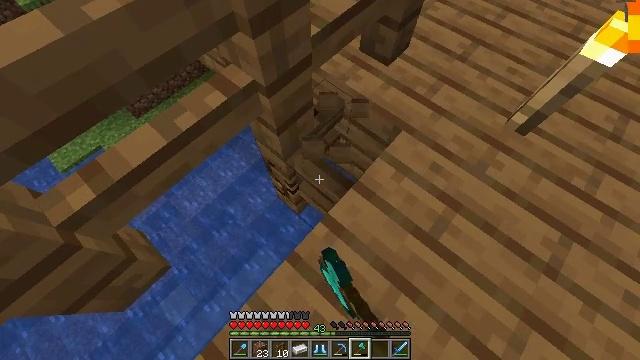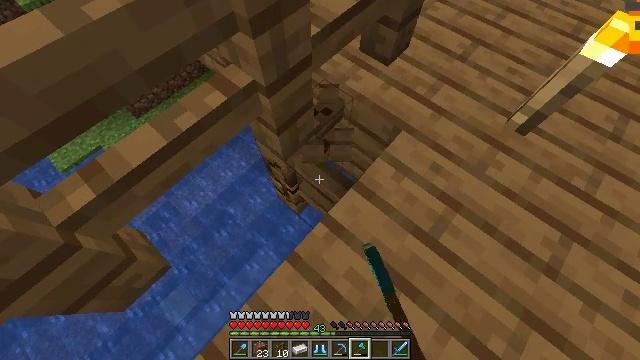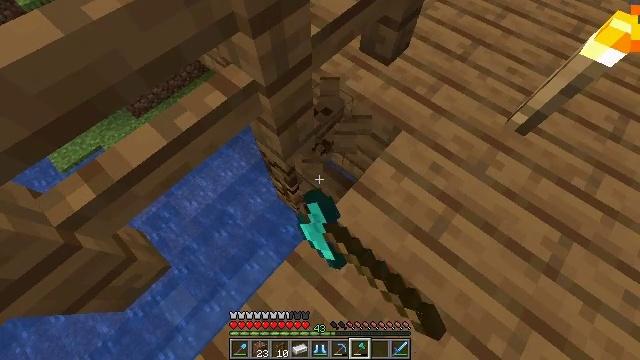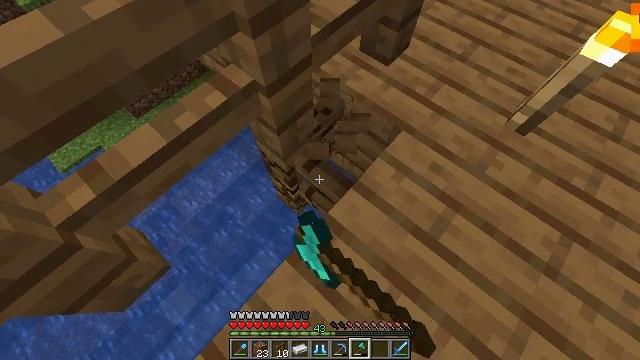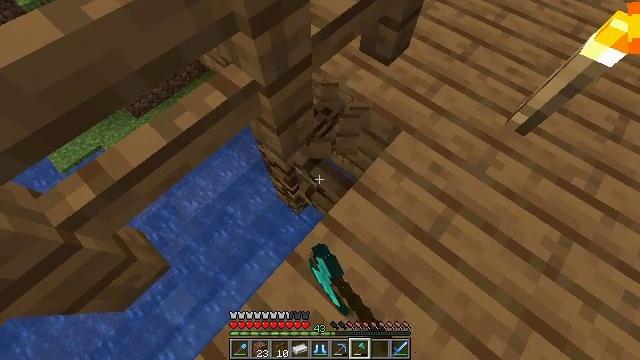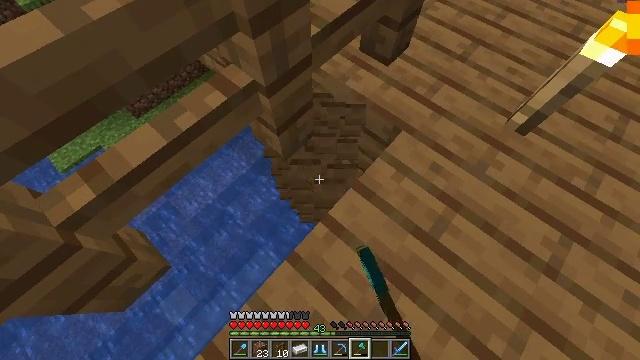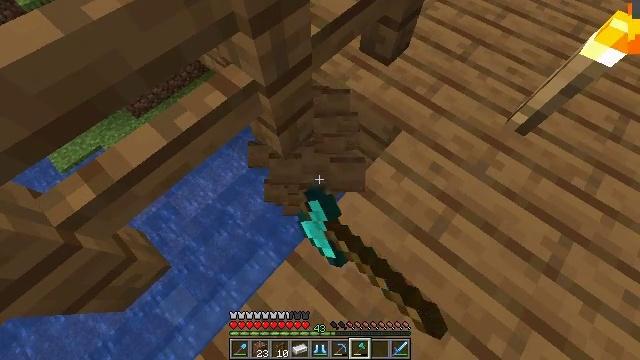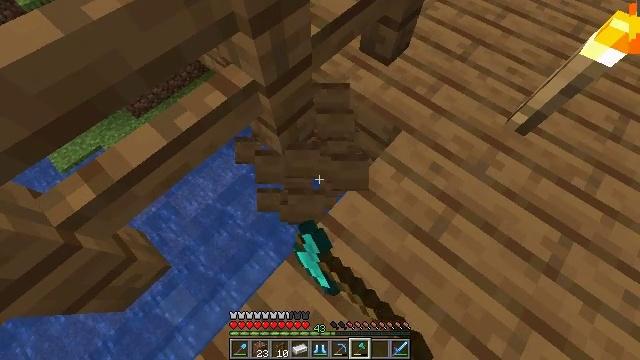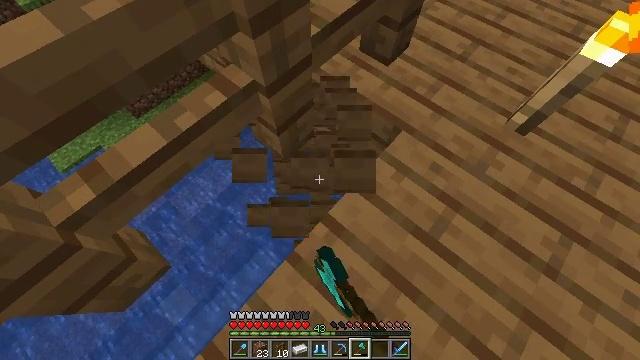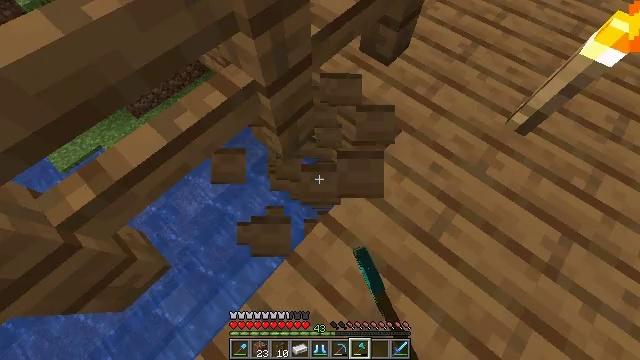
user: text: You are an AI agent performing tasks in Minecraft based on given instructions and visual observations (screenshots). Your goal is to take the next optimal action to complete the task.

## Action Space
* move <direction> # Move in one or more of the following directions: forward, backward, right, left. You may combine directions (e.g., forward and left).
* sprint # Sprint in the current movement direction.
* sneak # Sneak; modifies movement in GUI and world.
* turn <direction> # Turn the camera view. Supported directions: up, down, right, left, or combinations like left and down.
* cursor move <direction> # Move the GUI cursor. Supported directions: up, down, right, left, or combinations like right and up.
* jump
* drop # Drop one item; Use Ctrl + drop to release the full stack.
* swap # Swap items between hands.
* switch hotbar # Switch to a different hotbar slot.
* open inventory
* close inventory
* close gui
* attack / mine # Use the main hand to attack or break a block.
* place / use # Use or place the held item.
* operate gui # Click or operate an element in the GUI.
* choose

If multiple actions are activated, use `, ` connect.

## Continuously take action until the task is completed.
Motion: motion action
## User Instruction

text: Gather spruce fence pieces.
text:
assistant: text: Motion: sneak, attack / mine
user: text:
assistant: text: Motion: sneak, attack / mine
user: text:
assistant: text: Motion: sneak, attack / mine
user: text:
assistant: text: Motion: sneak, attack / mine
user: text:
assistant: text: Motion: sneak, attack / mine
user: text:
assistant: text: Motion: sneak, attack / mine
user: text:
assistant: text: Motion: sneak, attack / mine
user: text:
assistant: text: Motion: sneak, attack / mine
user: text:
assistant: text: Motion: sneak, attack / mine
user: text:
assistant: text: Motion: sneak, attack / mine